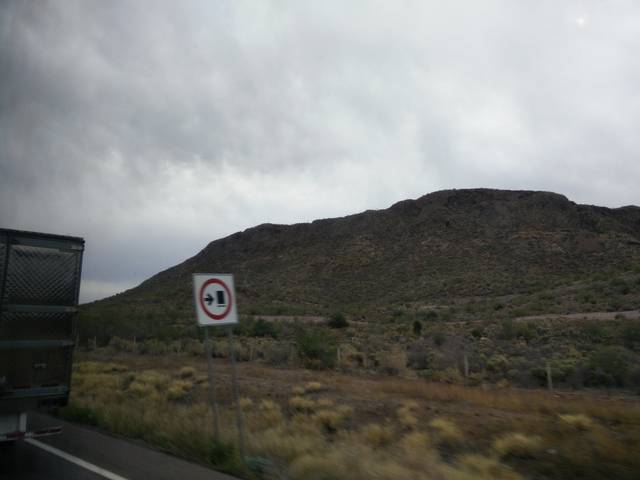
Region: Mexico
Coordinates: 28.477, -111.046